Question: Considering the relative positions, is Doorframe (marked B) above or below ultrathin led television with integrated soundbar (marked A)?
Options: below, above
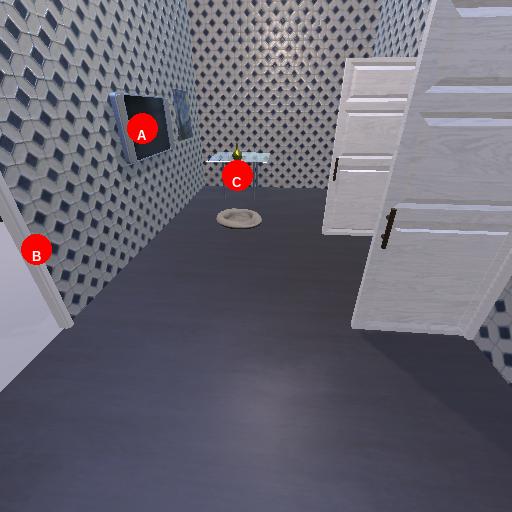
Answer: below